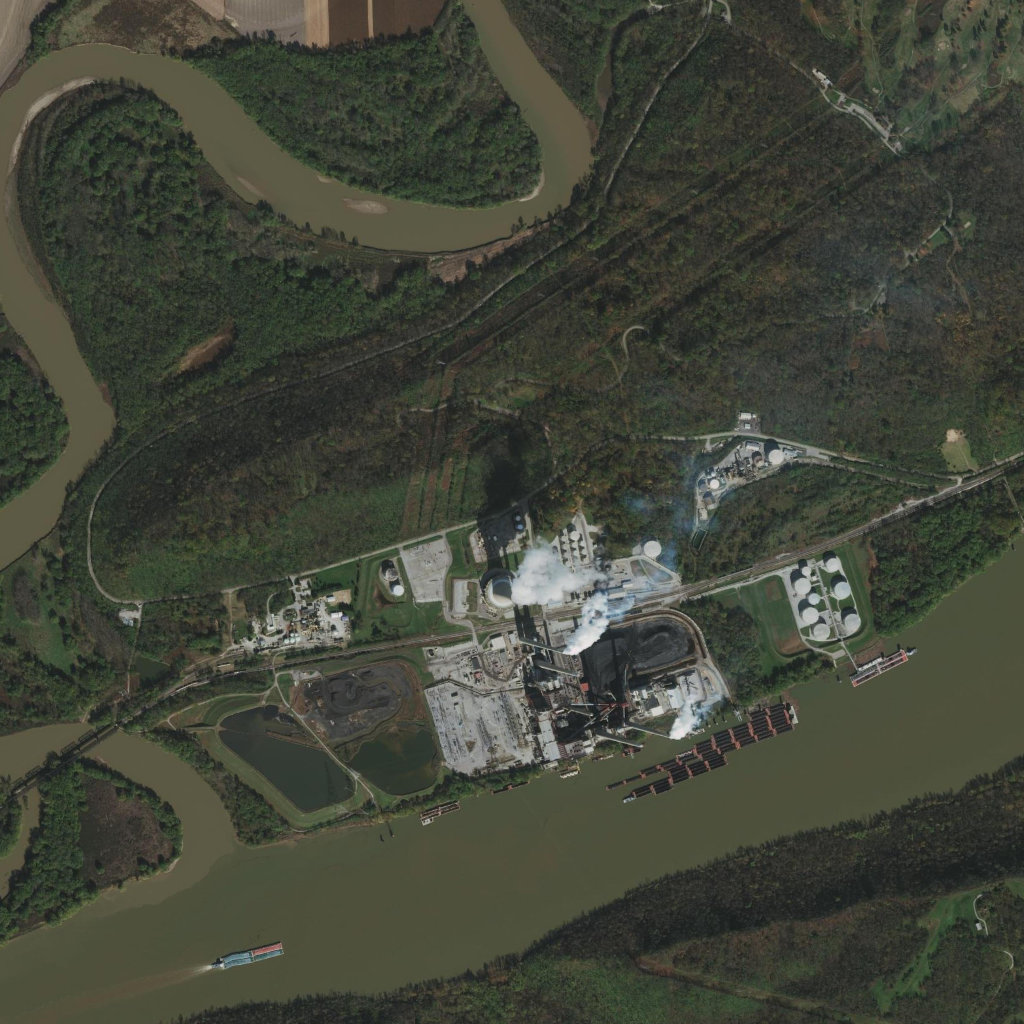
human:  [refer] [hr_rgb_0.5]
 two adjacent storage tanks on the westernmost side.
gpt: <box>[[37, 55, 39, 58, 0]]</box>